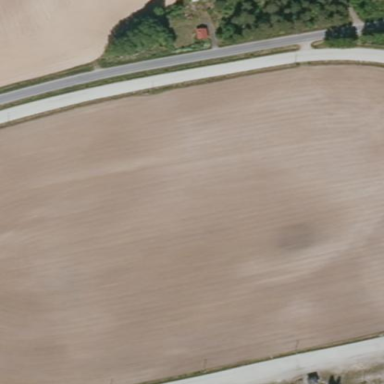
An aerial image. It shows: Unpaved bridleway.